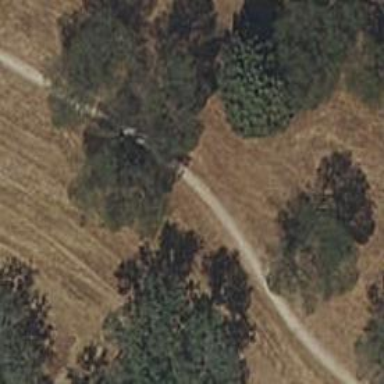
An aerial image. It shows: Compacted path road.